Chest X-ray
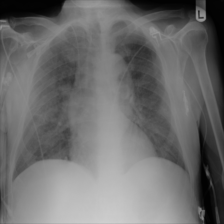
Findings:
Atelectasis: negative
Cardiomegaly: negative
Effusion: positive
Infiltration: positive
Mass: negative
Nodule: negative
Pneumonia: negative
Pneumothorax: negative
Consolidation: negative
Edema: negative
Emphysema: negative
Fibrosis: negative
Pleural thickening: negative
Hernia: negative